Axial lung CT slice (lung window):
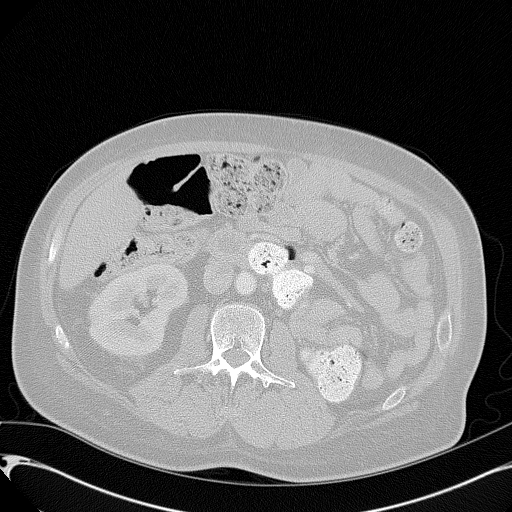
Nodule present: no